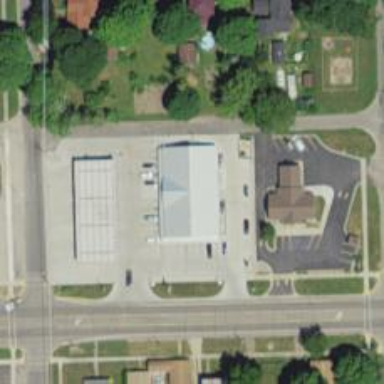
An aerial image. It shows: Convenience shop.